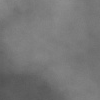
Atmospheric dust classification: dusty